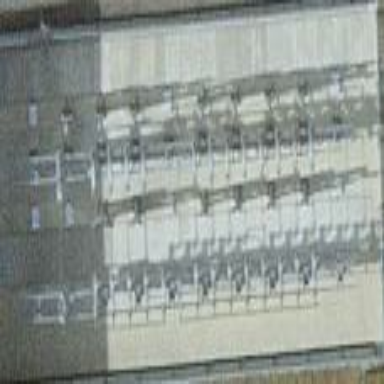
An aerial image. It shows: Power substation.